Field crop: maize
Growth stage: 2
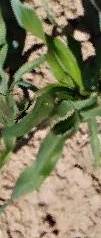
Species: maize